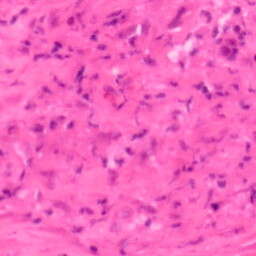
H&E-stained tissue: Colon